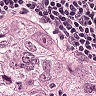
Metastatic tissue present: yes